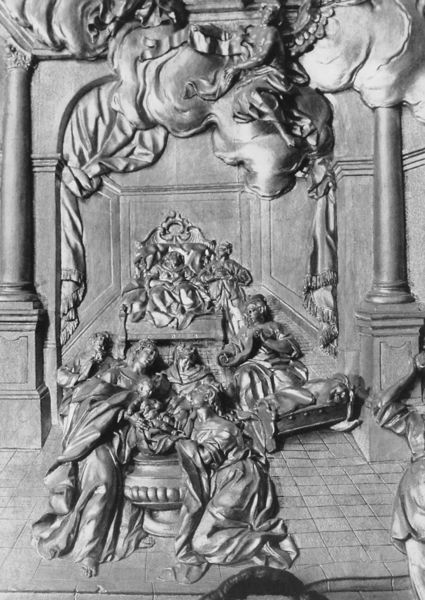
Titel: Zwiefalten, Chorgestühl mit Orgelprospekt
Künstler: Johann Joseph Christian
Standort: Zwiefalten, Abteikirche (EU - D - Schwaben)
Schlagwörter: himmel, schlaf, frauen, menschen, blumen, holz, marmor, säule, säulen, tisch, zimmer, leute, stein, trauer, vorhang, skulptur, relief, perspektive, bett, metall, foto, becken, fliesen, knien, schnitzerei, photo, taufe, wiege, taufbecken